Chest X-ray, PA view. Patient: 56 years old, sex F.
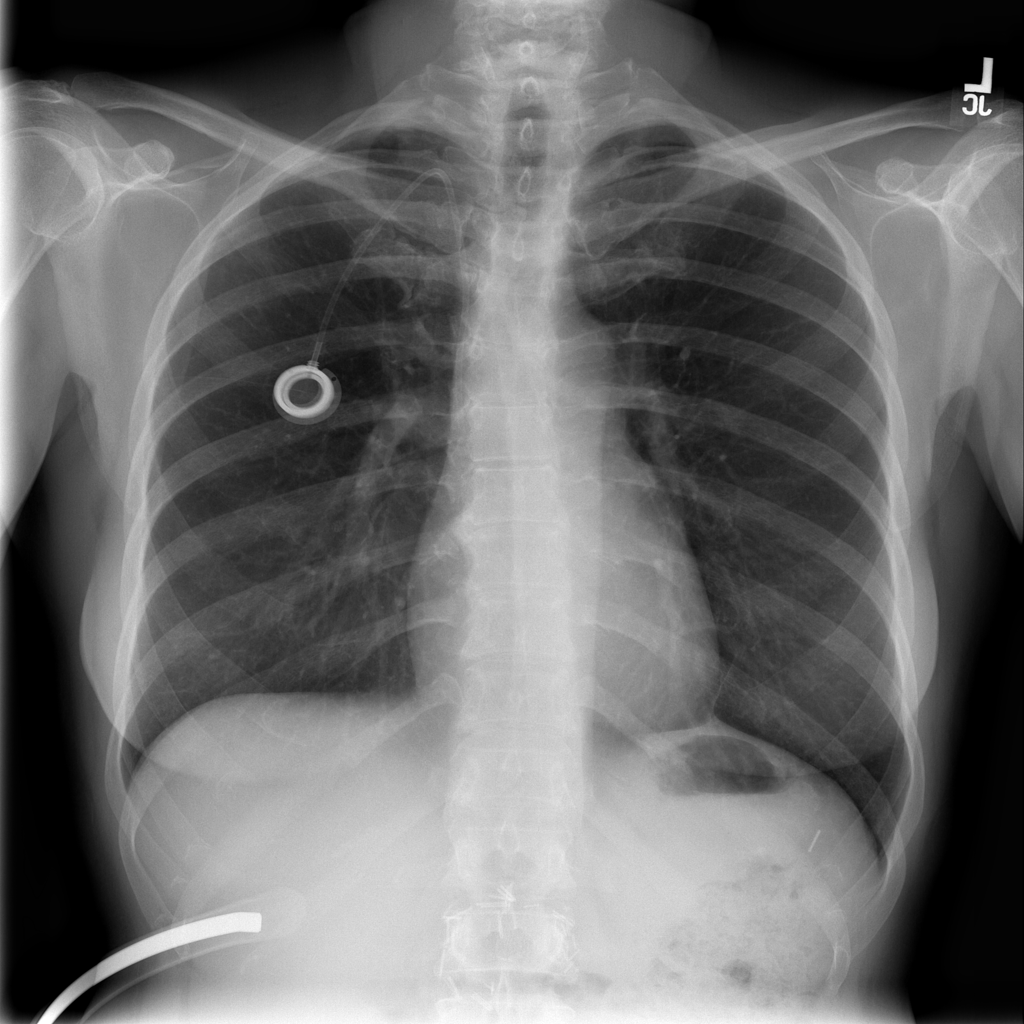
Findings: No Finding